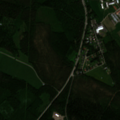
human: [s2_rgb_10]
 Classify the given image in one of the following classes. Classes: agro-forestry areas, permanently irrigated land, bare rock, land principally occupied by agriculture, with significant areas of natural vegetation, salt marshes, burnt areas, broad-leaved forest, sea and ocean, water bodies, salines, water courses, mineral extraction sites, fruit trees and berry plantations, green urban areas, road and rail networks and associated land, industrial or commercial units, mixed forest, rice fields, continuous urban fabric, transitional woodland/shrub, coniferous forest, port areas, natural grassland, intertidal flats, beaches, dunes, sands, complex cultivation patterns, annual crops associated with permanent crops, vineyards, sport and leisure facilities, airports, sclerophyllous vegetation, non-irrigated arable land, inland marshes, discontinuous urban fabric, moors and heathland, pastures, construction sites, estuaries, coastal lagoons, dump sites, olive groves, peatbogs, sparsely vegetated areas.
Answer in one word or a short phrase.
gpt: discontinuous urban fabric, broad-leaved forest, coniferous forest, mixed forest